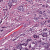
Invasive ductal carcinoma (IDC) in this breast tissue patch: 1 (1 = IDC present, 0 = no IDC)